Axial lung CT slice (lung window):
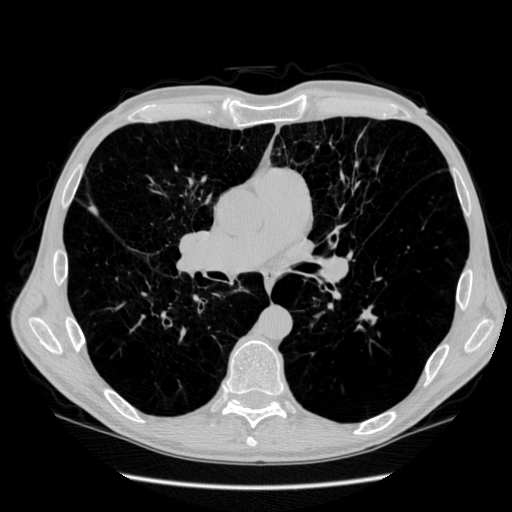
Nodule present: yes
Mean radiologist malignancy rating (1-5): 2.5